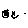
Label: smiley face